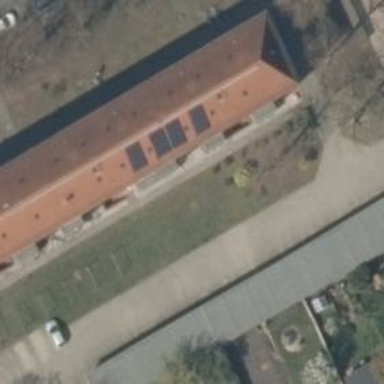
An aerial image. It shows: Group of garages.